Question: I have a list of repeated text strings, and I'm trying to find a way to return the last instance that item and return its corresponding date. There may be instances of that string after the blank, but I'm only interested in returning the date field for the iteration before the first blank cell.
So from the data set linked below, if I am searching for Green, it would return 12/7/2018; Red, it would return 12/2/18; Blue, it would return 12/5/18; Yellow, it would return 12/4/2018
I do not have to accommodate the situation in which there is a blank before the first instance...there will always be data before the initial blank, so returning null is fine...

I've tried a handful of Index/Match combinations, but getting stuck on the Blank cell condition, to then back up to the last matching cell, and returning a value to it's left. Am I thinking about this incorrectly? Should I be starting with searching out the first blank, then searching up for a string from there? Unfortunately, my excel knowledge is limited to what I need to learn to do the job at hand, and this one is vexing me. I'm very vexed.
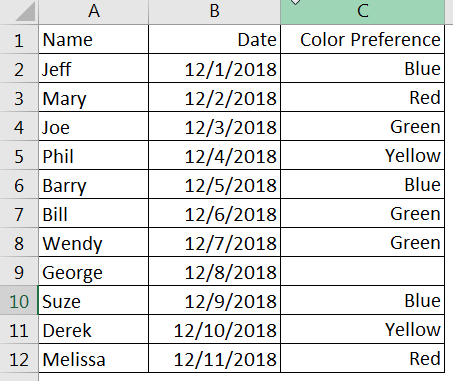
Answer: Try this:
'''
=LOOKUP(2,1/($C$1:INDEX(C:C,MATCH(TRUE,INDEX($C$1:$C$100="",0),0)-1)=E3),B:B)
'''
<URL>